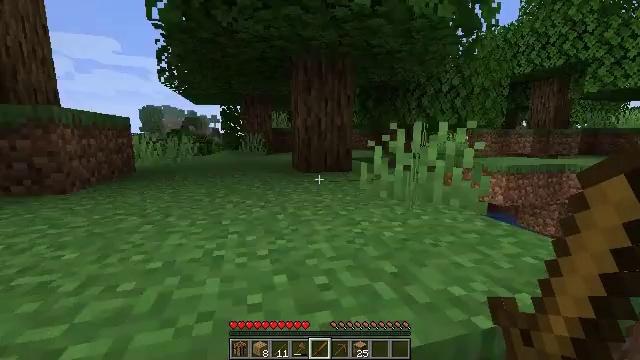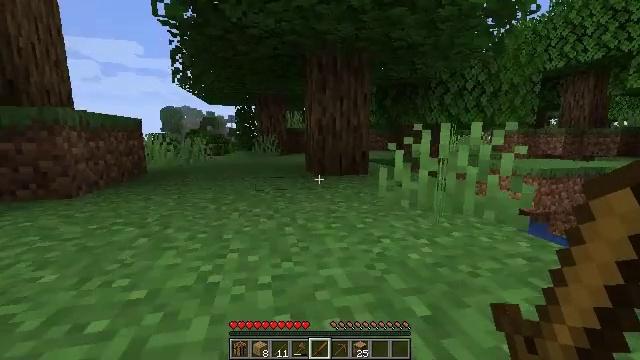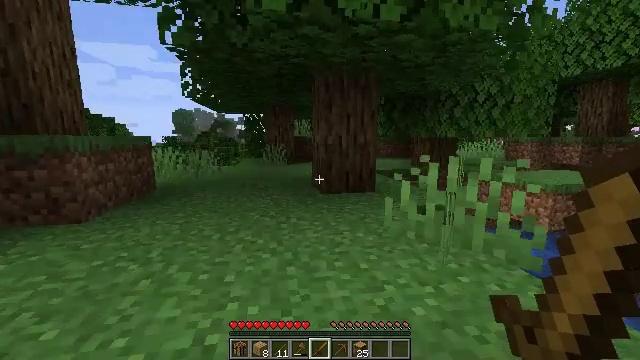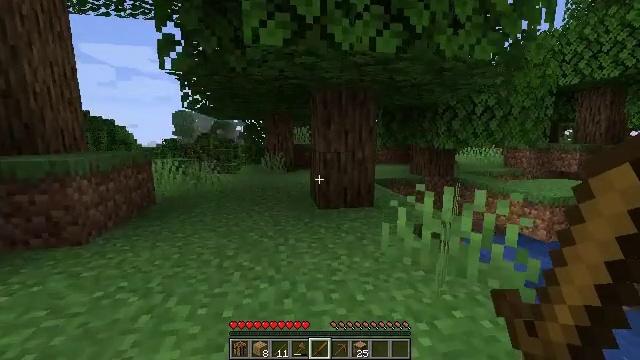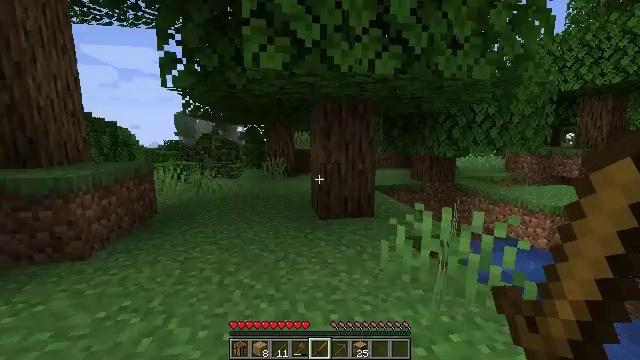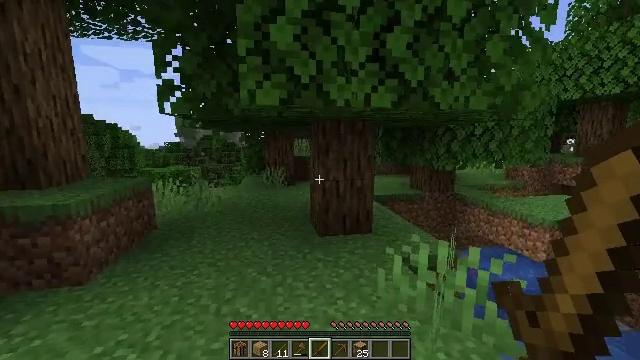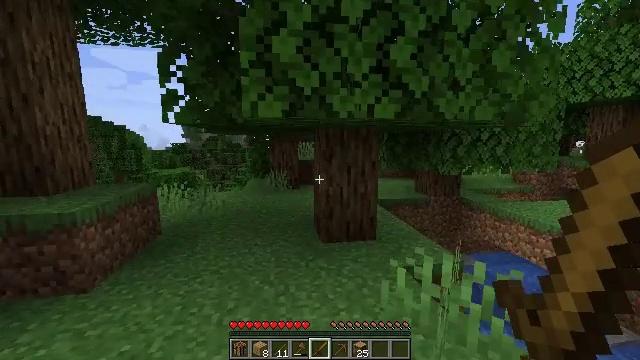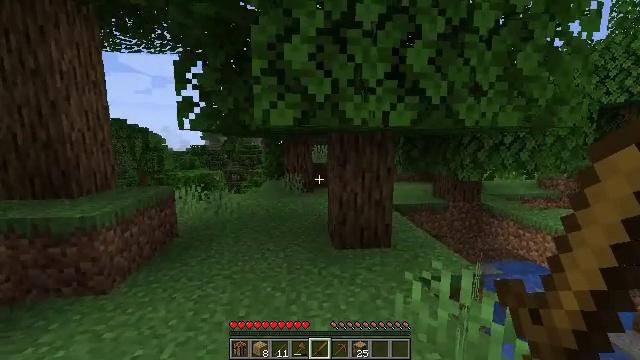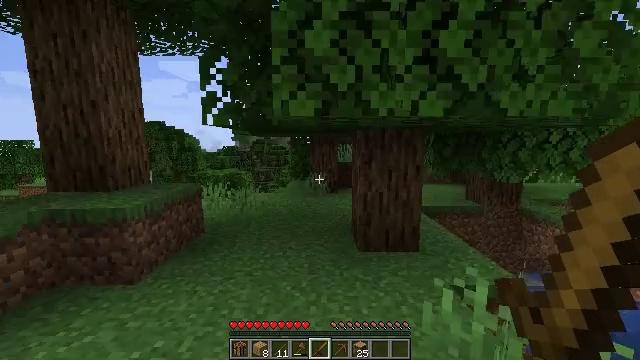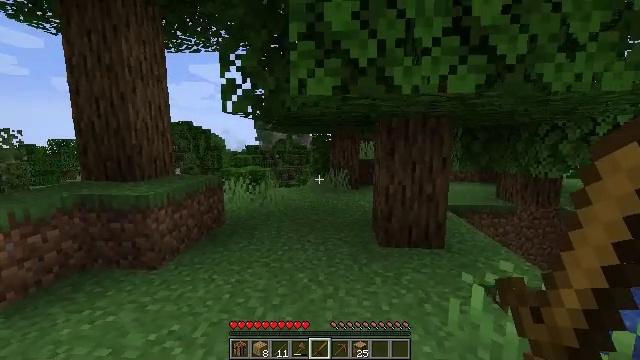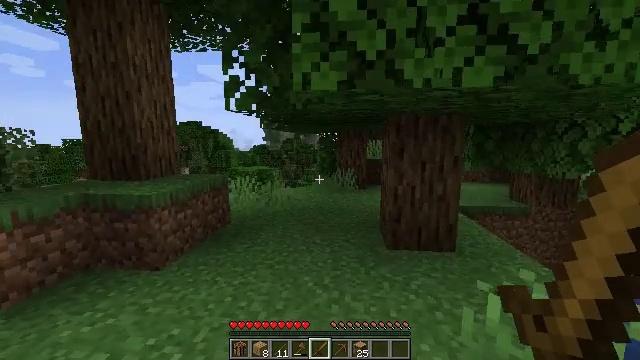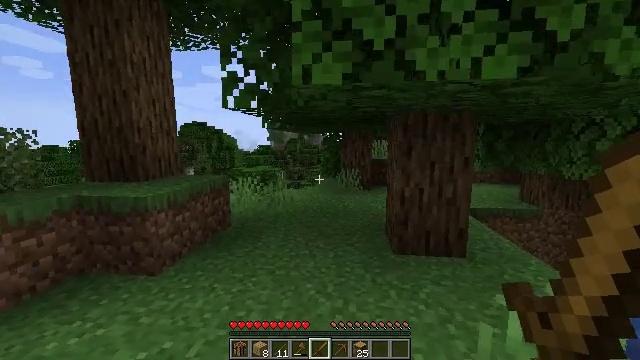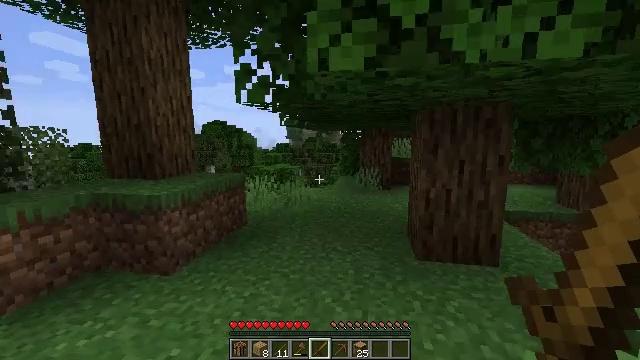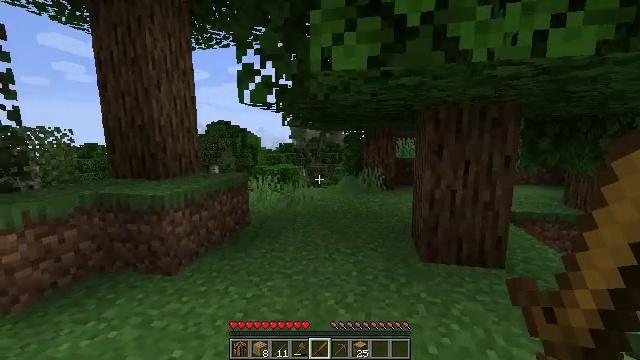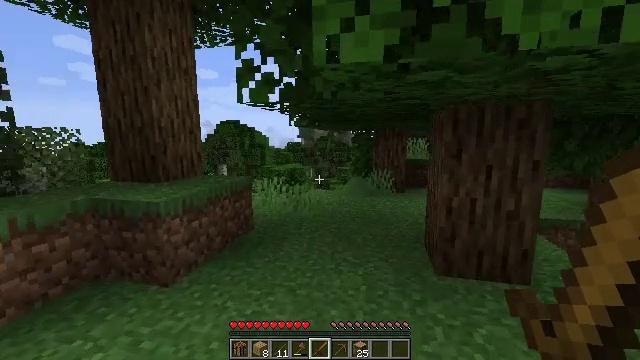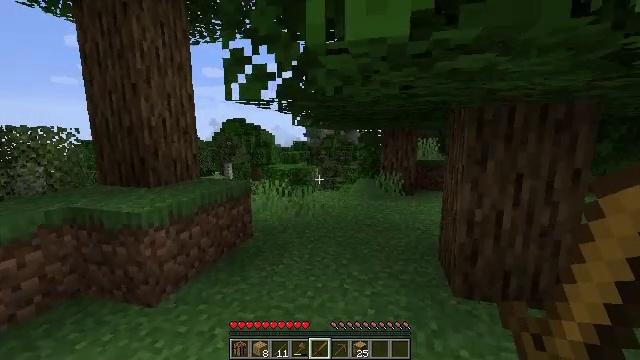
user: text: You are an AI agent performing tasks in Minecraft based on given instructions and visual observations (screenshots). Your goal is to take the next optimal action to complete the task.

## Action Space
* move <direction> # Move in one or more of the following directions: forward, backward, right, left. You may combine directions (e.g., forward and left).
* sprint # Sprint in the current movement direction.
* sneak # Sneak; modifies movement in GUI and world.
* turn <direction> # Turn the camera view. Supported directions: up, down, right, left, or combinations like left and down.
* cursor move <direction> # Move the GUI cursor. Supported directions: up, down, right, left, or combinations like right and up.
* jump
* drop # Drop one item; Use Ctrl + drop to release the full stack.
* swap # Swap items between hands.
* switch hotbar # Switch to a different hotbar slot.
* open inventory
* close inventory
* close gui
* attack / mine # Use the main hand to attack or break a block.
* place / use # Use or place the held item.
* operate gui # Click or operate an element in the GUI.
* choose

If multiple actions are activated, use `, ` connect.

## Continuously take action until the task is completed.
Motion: motion action
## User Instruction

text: Mine the rose bush in the garden.
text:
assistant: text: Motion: move forward, turn left
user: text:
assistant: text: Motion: move forward, turn left, jump
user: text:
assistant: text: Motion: move forward, jump
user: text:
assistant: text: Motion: move forward, jump
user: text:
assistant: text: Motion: move forward, jump
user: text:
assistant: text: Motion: move forward, turn left
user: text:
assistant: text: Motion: move forward, turn left
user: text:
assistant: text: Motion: move forward, turn left
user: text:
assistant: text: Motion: move forward, turn left
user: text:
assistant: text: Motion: move forward, turn left
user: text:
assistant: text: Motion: move forward
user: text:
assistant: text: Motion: move forward, turn left
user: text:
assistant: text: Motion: move forward
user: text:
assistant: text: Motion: move forward, turn left
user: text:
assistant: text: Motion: move forward, turn left
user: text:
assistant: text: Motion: move forward, turn left
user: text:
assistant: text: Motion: move forward, turn left
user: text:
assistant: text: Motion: move forward, turn left
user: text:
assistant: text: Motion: move forward
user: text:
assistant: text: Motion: move forward
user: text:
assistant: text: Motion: move forward
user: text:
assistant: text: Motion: move forward
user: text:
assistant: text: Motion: move forward
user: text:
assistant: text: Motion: move forward
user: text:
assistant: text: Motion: move forward
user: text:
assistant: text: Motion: move forward
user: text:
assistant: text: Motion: move forward
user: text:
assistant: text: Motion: move forward
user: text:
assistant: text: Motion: move forward
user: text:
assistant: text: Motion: move forward